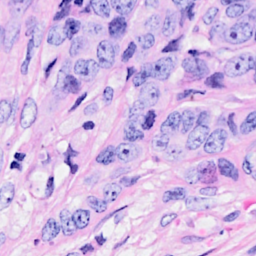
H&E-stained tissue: Breast